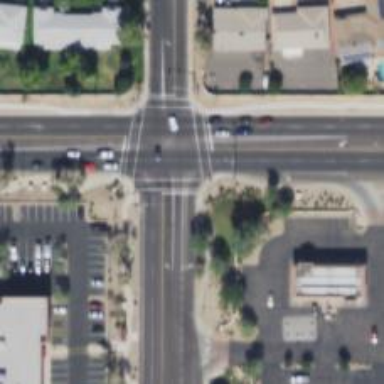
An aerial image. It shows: Solid stop line on the road.